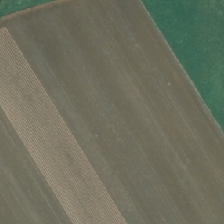
Land cover: shortrotation_cropland